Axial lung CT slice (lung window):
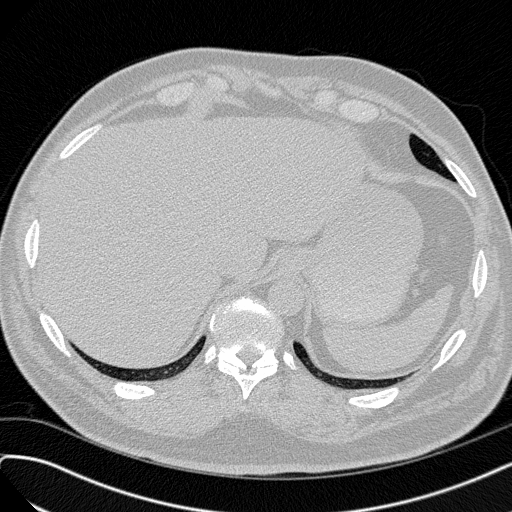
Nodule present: no